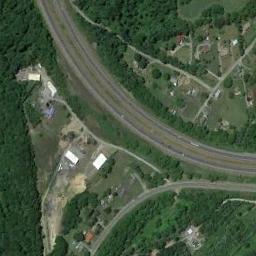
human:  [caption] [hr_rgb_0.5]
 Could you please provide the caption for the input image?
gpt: The telegraph pole cast a shadow on the highway .

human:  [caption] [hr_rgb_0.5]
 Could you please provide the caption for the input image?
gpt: A freeway with a bend goes through the forest with some houses and many trees are on both sides of the freeway .

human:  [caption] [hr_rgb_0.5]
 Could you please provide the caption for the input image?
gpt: The freeway goes through the forest and some houses .

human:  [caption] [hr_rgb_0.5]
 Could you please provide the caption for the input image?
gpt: There are large green forests around the freeway, And there are many buildings and roads in the forest .

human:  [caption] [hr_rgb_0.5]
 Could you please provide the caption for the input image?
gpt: There are some buildings and many green trees beside the freeway .